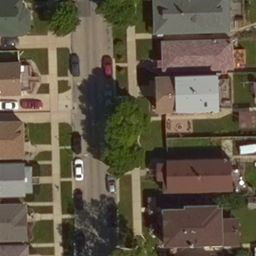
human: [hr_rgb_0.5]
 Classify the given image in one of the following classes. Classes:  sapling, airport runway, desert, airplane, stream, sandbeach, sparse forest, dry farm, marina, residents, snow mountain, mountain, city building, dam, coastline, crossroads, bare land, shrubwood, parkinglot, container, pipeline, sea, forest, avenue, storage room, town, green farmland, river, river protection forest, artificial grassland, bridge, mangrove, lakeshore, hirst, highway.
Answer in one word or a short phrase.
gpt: residents